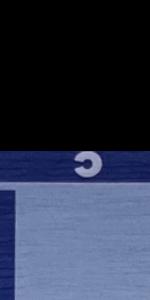
Label: Empty